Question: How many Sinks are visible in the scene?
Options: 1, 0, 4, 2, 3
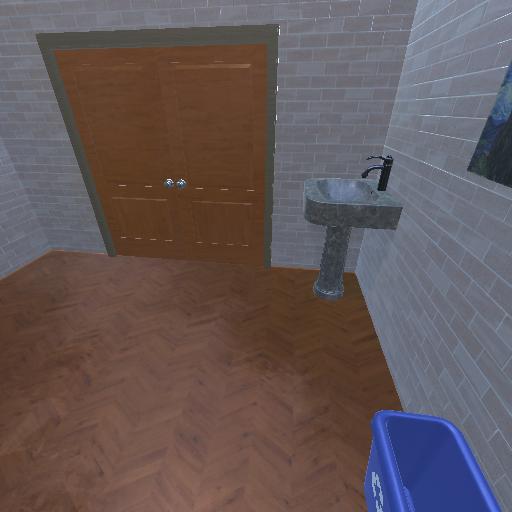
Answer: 1